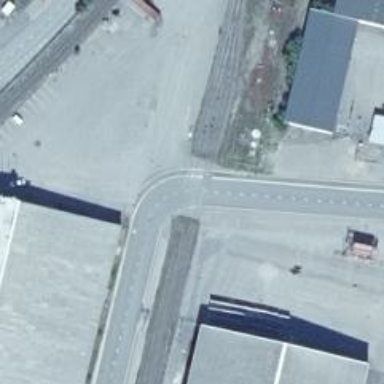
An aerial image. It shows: Railway level crossing.